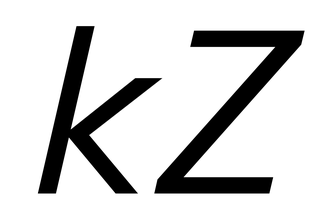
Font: InstrumentSans-Italic_Italic